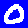
Digit: 0